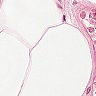
Metastatic tissue present: no